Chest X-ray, PA view. Patient: 60 years old, sex M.
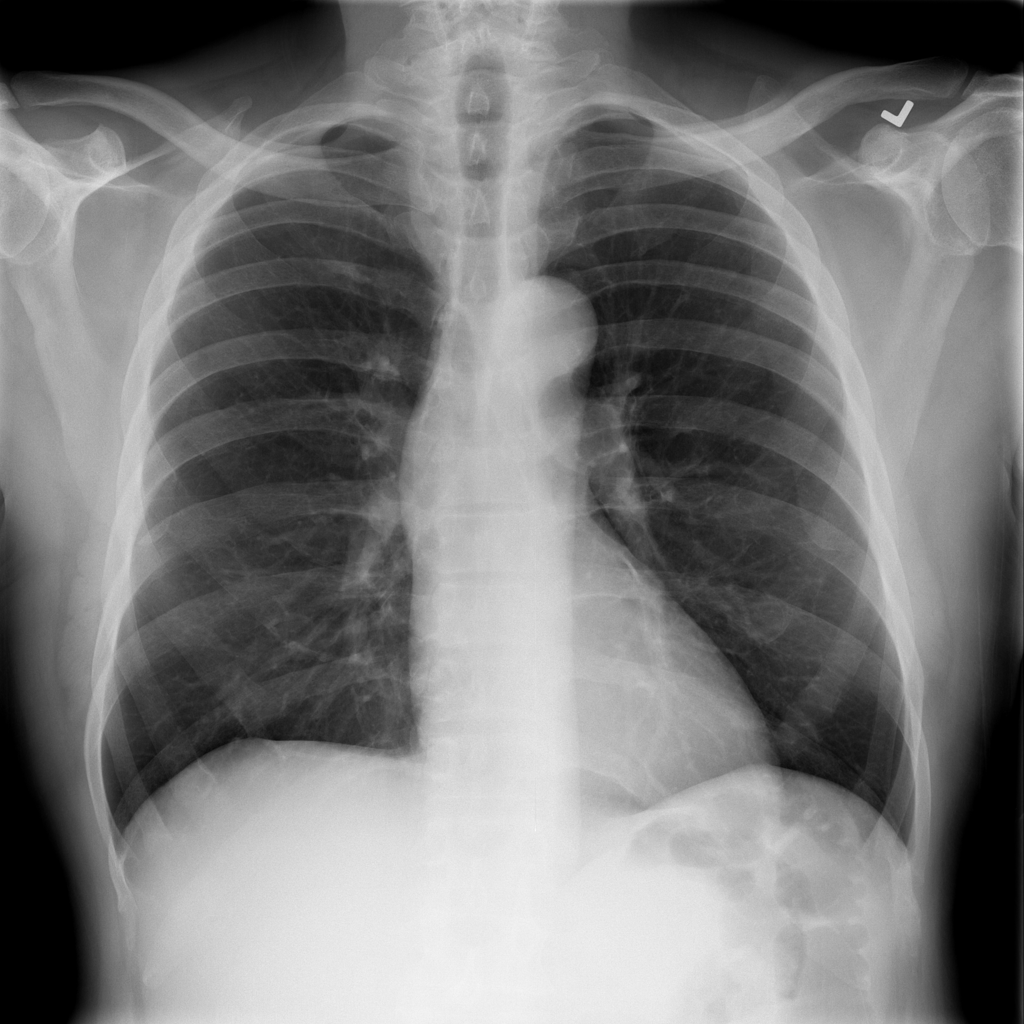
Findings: No Finding